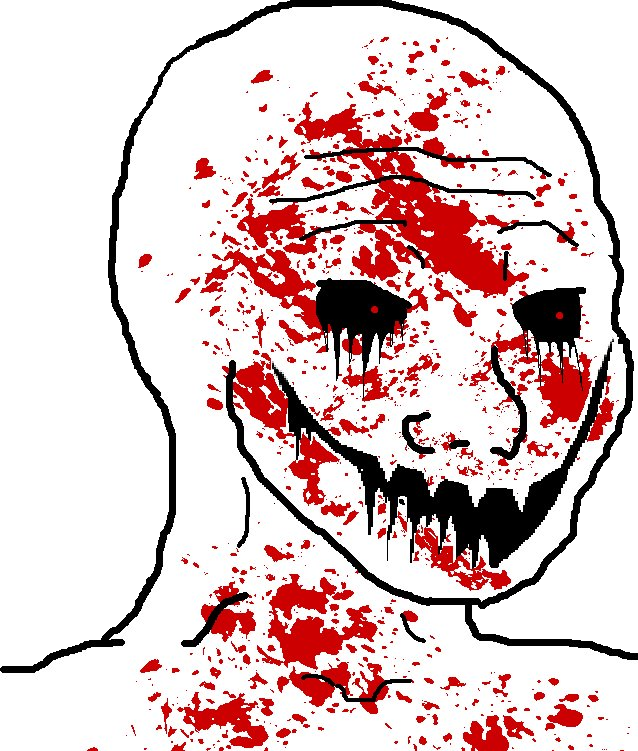
Label: 5_Oomer